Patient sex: M
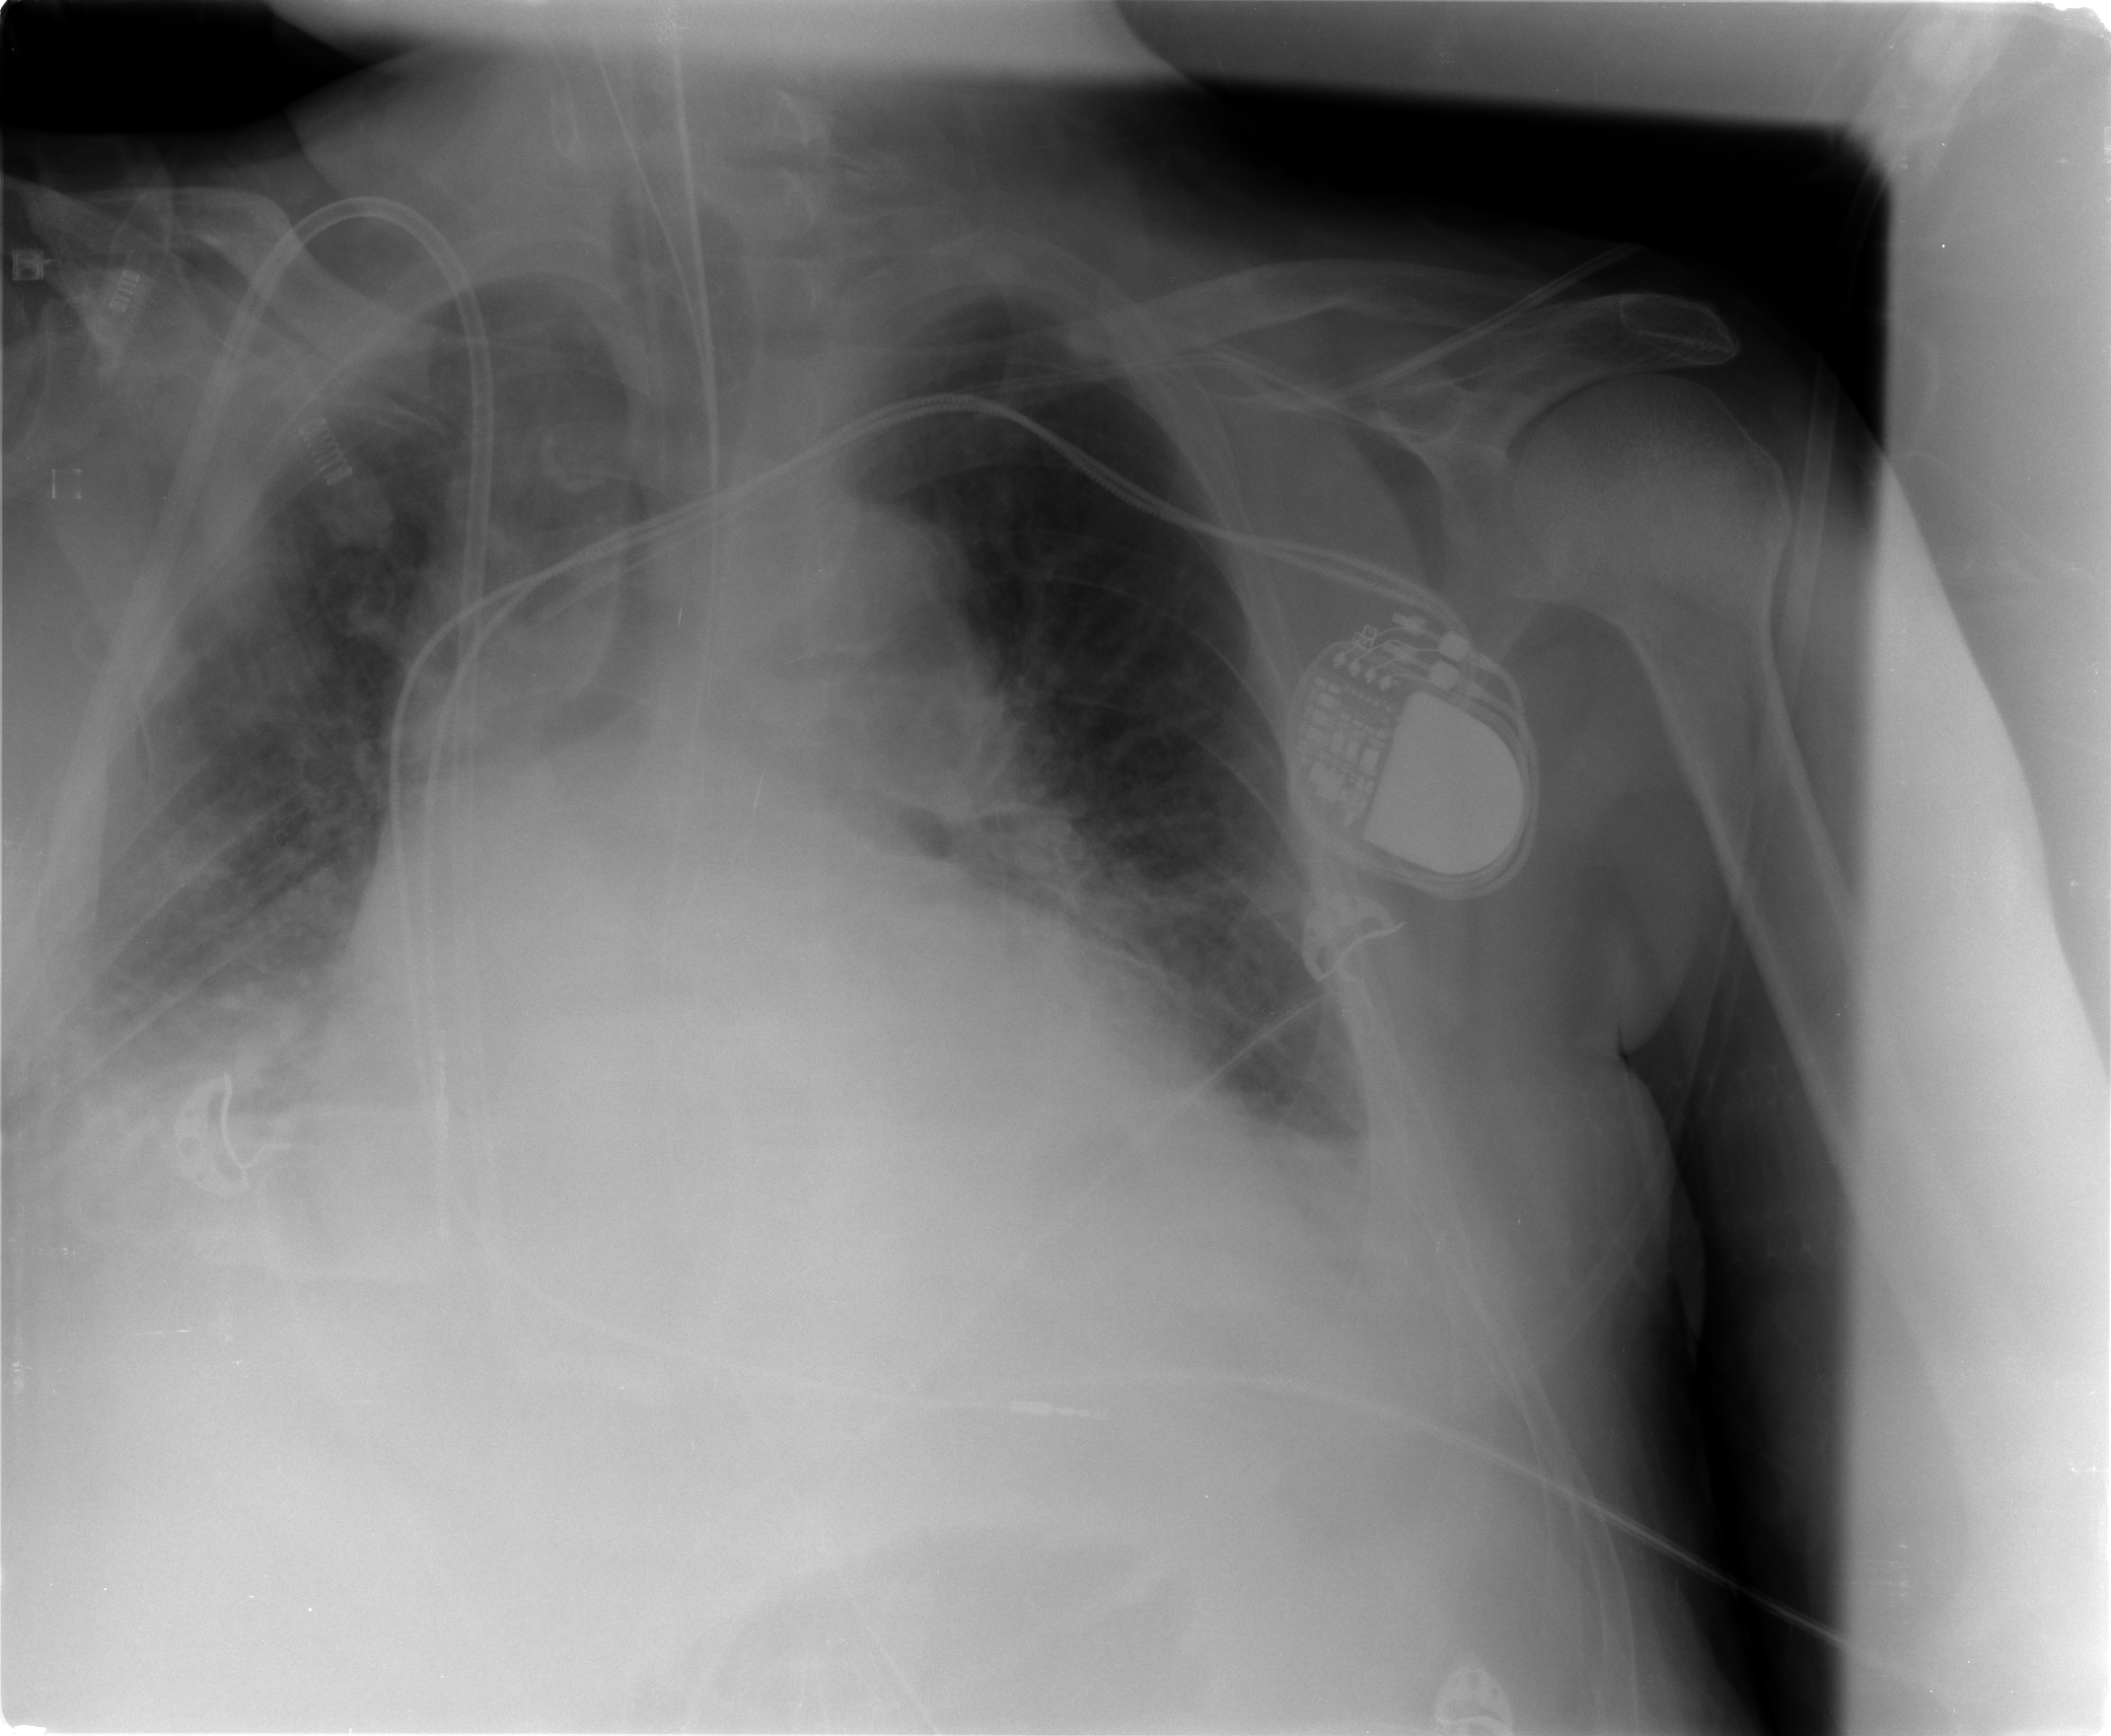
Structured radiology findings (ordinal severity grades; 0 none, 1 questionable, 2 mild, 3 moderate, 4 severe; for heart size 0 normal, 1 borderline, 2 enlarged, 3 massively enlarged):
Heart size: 2
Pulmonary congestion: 3
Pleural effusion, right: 2
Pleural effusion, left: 1
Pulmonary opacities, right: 2
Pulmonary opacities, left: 2
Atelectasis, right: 2
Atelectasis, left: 2